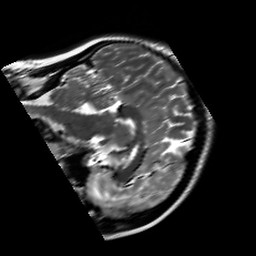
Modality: T2w
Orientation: sagittal
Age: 19
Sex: female
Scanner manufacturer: siemens
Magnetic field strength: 3 T
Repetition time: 7 s
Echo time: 0.09 s